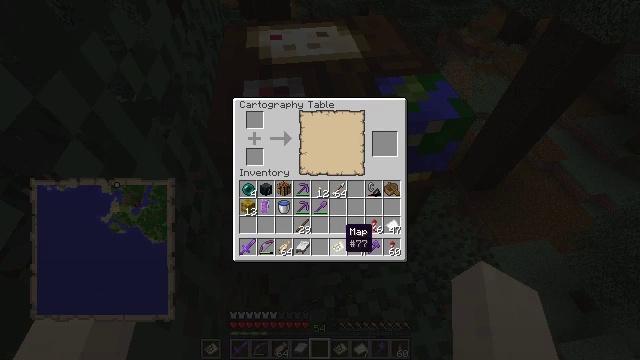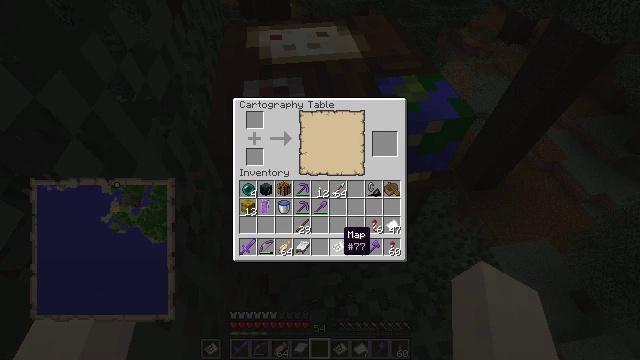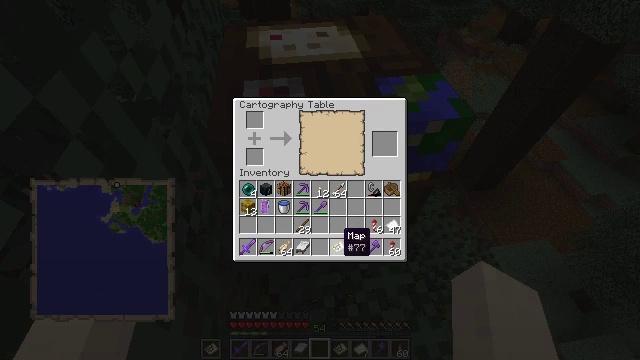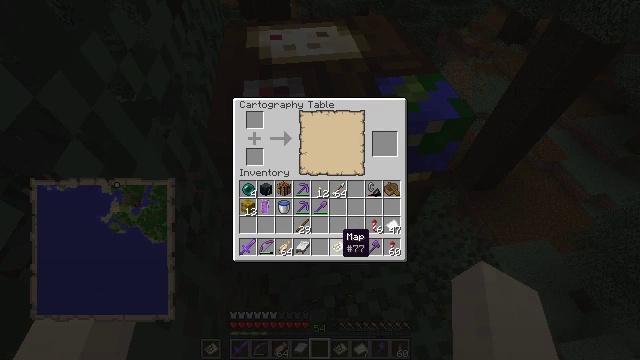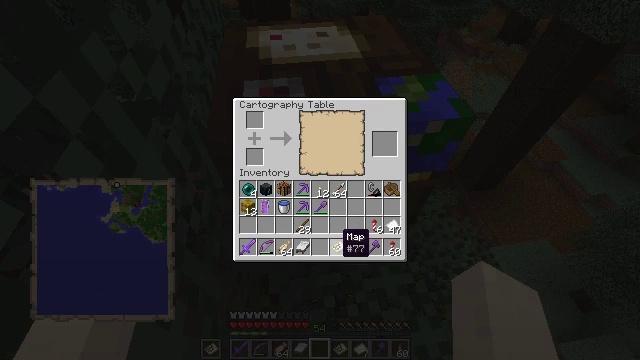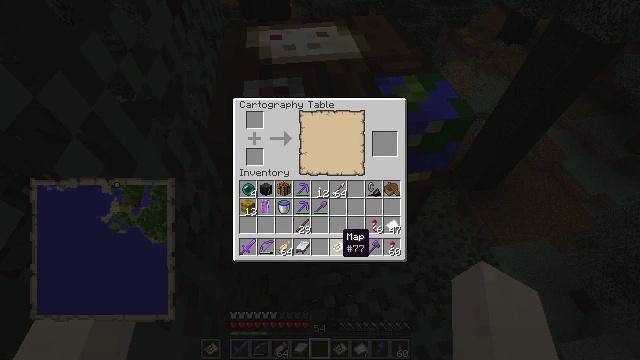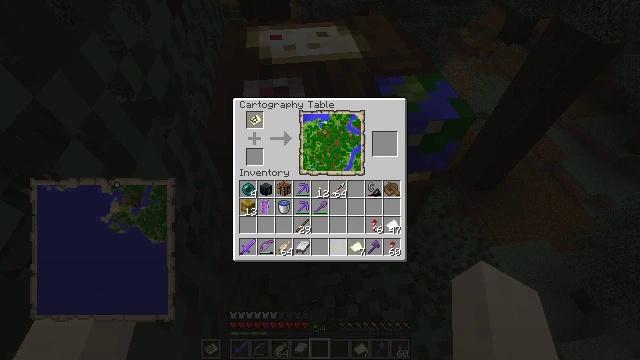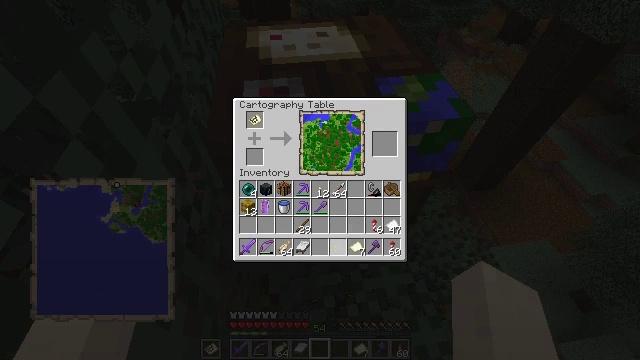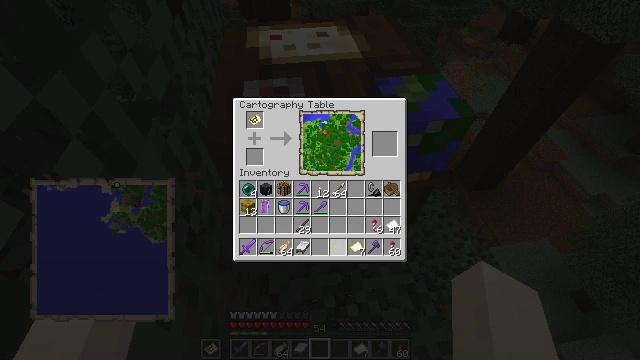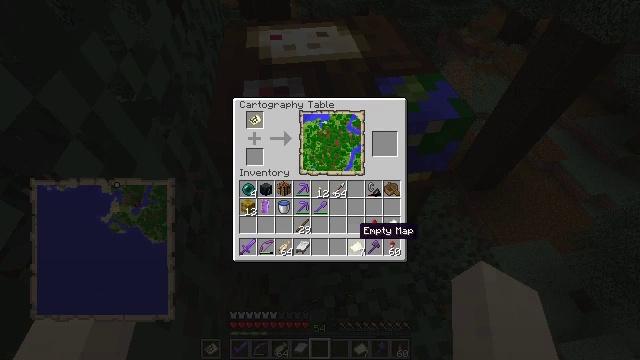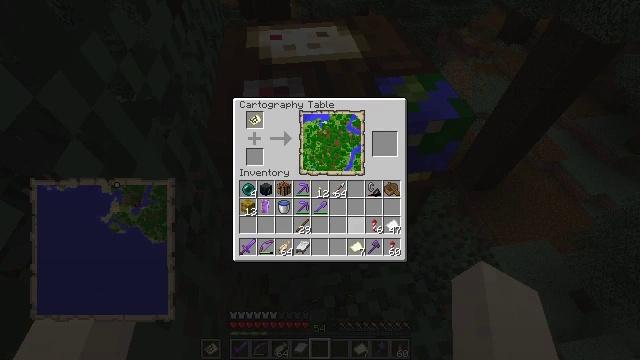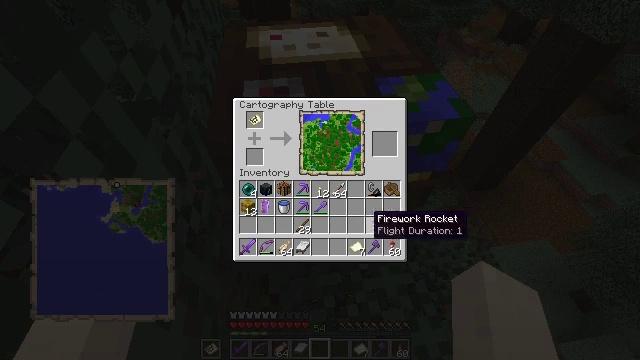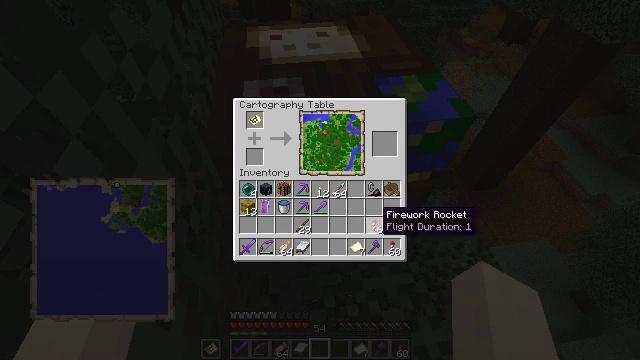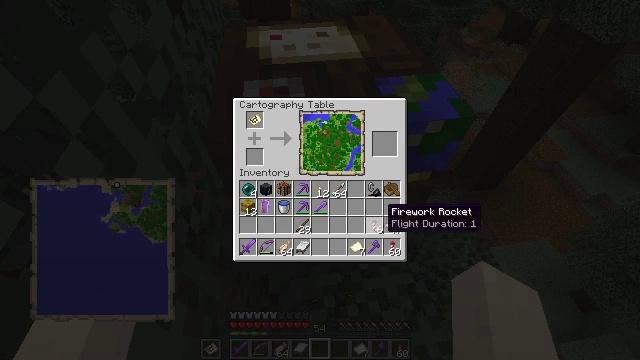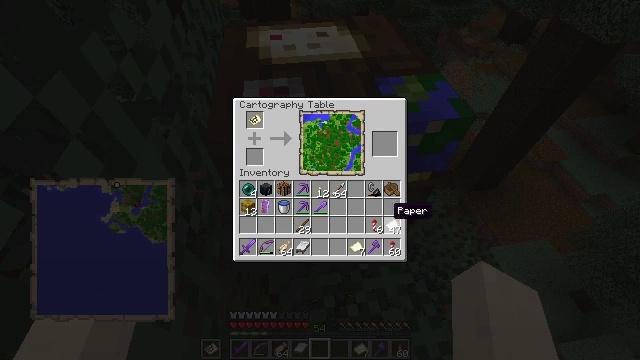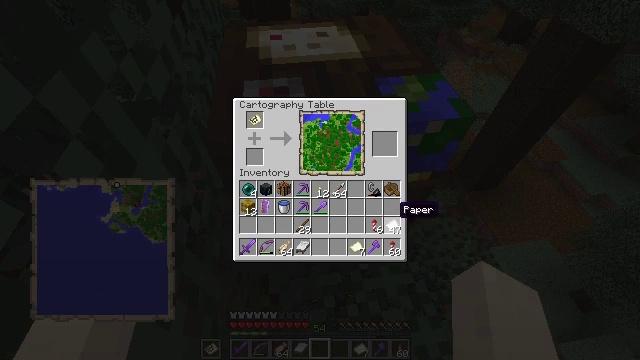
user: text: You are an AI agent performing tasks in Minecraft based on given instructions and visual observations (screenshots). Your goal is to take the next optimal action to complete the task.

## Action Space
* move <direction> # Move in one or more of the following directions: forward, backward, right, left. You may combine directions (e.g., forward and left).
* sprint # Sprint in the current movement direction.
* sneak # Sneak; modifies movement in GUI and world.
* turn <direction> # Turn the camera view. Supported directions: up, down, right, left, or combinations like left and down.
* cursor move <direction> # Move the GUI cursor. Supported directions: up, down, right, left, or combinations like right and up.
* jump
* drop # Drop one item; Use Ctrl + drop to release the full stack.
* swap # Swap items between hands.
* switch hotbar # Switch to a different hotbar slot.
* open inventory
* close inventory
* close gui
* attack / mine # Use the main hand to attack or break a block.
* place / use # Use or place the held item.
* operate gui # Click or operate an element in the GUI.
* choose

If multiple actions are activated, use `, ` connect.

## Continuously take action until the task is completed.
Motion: motion action
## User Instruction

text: Reclaim the cartography table for later use.
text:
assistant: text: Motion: sneak
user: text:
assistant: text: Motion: sneak
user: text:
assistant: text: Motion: sneak
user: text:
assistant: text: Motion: sneak
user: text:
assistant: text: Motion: sneak
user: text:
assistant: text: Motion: sneak, attack / mine
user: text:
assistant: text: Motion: sneak, attack / mine
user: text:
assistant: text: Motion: sneak, attack / mine
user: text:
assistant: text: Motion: sneak, turn right
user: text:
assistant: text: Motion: sneak, turn right and up
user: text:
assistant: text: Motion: sneak
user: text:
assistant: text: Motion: sneak, turn right
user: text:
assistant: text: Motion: sneak
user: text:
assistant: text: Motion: sneak
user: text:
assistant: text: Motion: sneak
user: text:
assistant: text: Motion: sneak
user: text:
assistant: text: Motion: sneak
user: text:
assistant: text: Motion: sneak
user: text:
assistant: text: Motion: sneak
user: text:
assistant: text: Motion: sneak
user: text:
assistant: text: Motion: sneak
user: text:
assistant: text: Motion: sneak
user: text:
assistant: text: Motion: no_op
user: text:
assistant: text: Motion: no_op
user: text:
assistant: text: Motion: attack / mine
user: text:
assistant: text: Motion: attack / mine
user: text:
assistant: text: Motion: attack / mine
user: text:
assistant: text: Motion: no_op
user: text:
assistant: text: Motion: no_op
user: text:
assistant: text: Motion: no_op